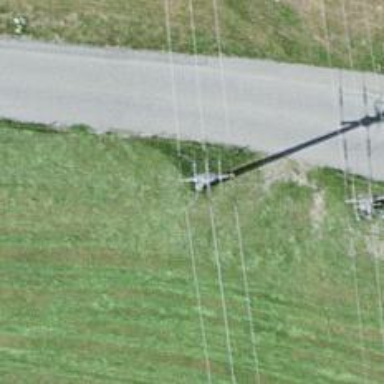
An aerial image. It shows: Power line in the image.